Field crop: maize
Growth stage: 2
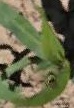
Species: maize